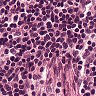
Metastatic tissue present: no